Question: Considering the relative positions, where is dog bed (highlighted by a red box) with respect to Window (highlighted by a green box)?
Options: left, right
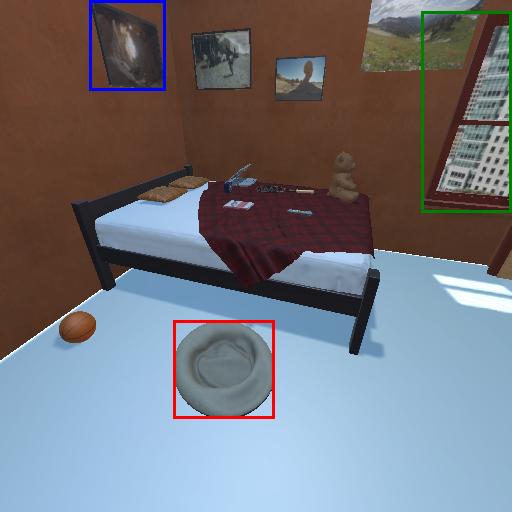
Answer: left